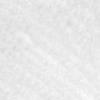
Label: no_change